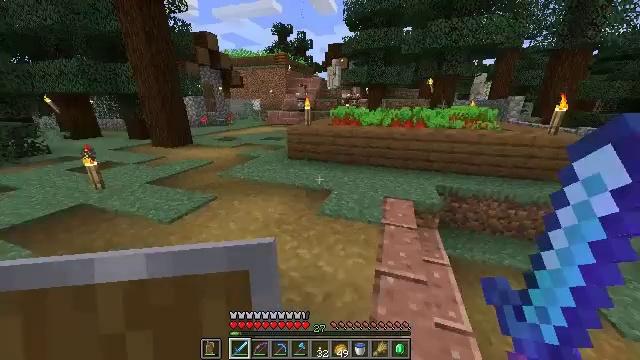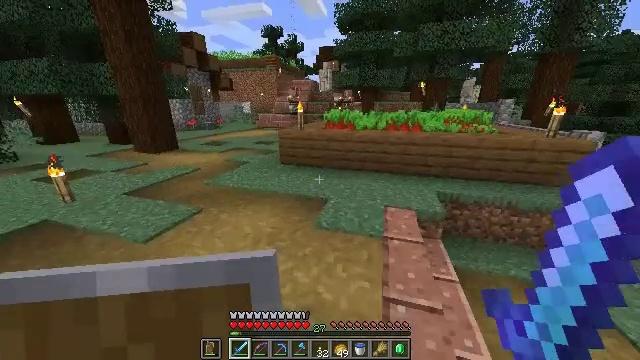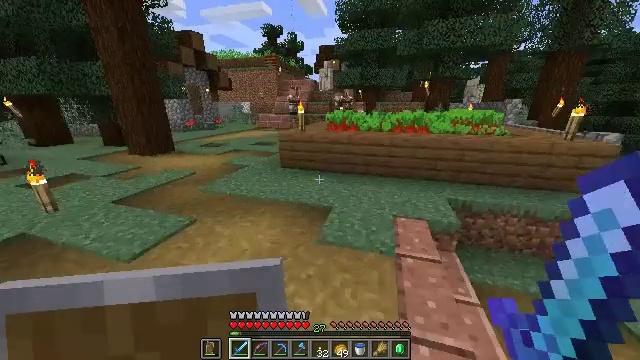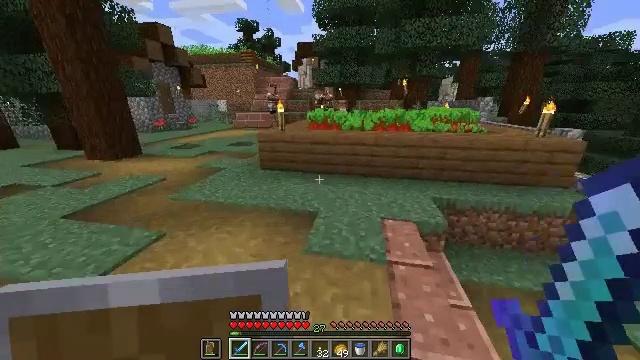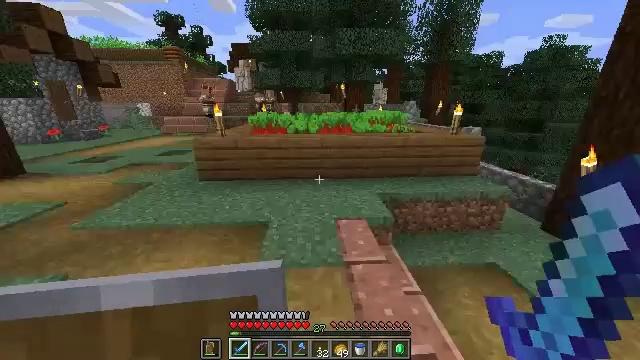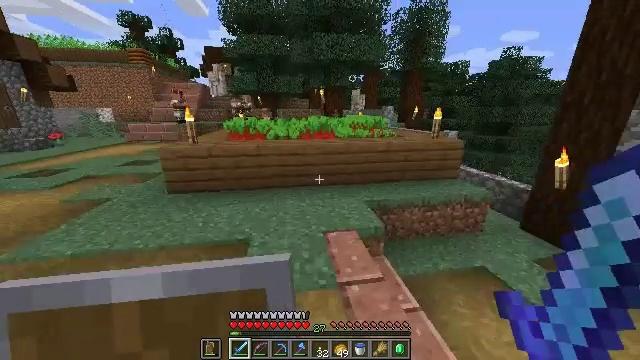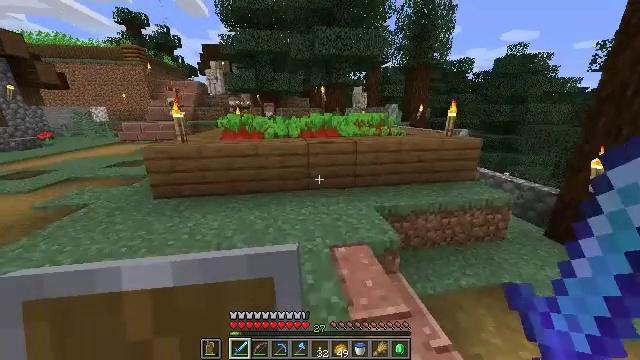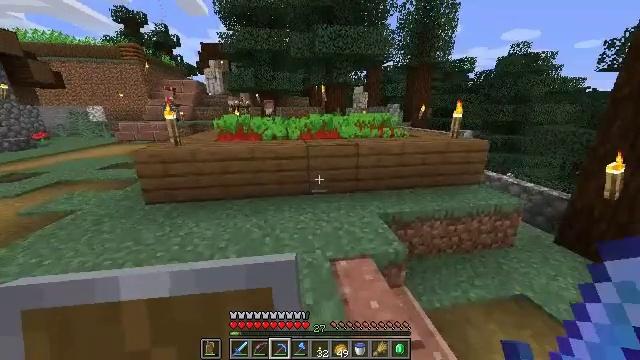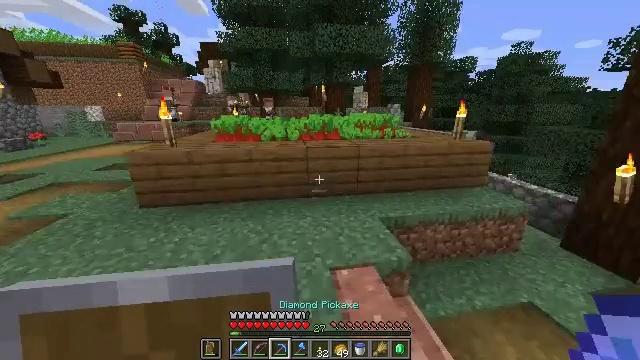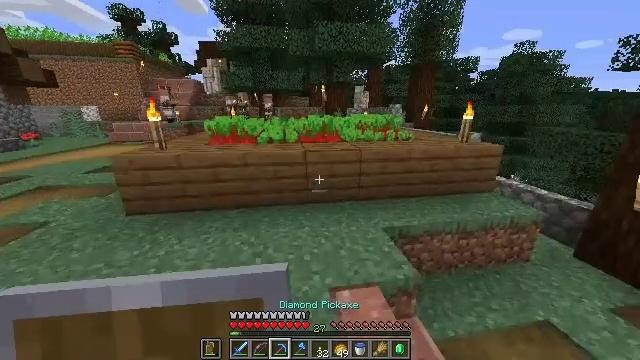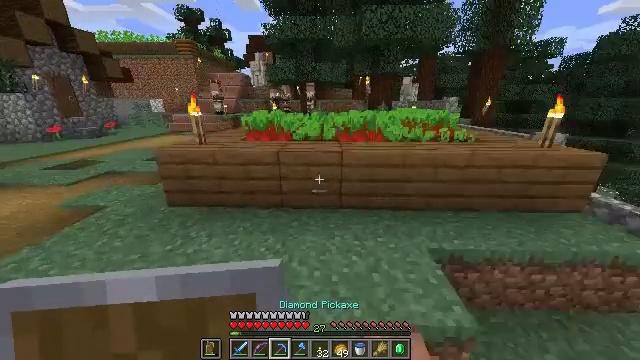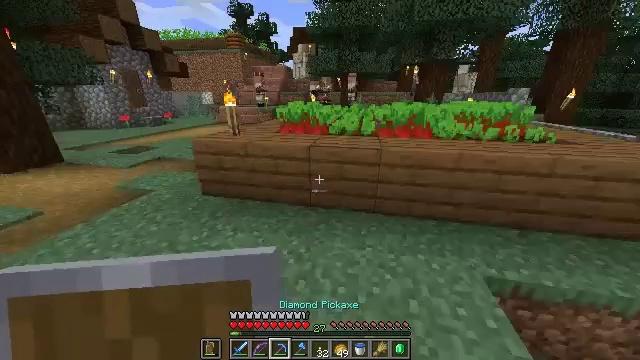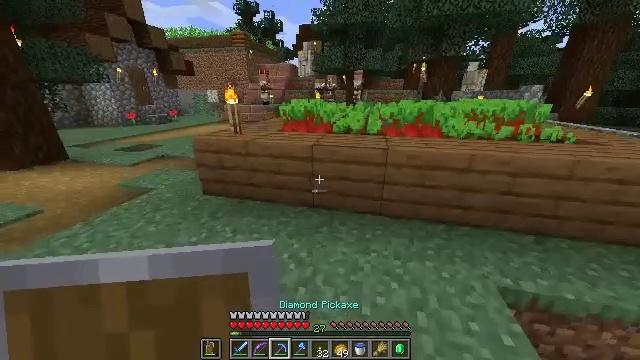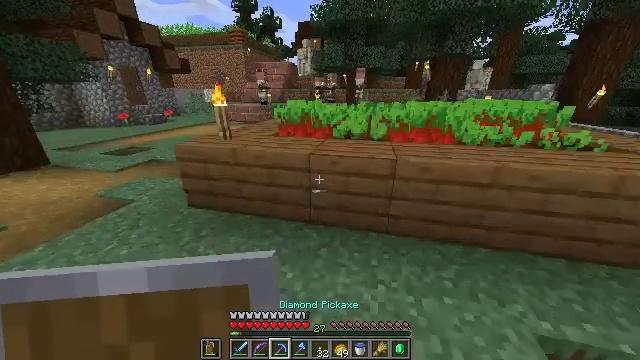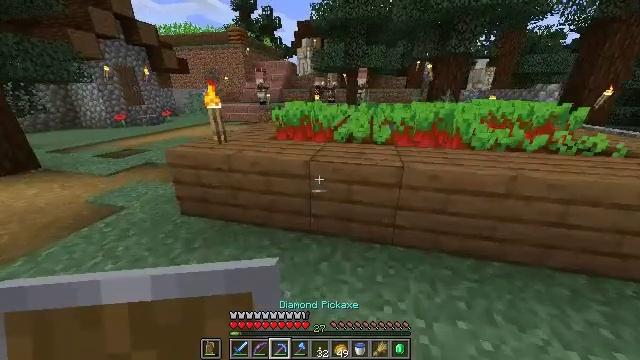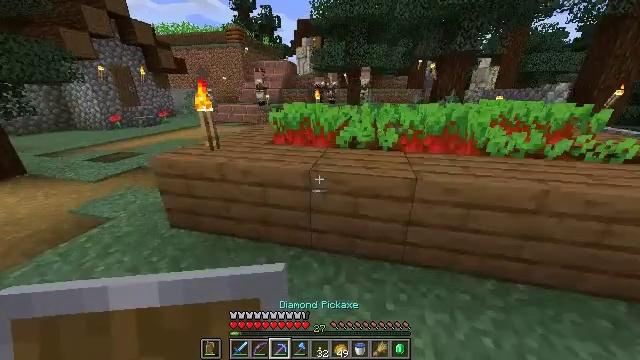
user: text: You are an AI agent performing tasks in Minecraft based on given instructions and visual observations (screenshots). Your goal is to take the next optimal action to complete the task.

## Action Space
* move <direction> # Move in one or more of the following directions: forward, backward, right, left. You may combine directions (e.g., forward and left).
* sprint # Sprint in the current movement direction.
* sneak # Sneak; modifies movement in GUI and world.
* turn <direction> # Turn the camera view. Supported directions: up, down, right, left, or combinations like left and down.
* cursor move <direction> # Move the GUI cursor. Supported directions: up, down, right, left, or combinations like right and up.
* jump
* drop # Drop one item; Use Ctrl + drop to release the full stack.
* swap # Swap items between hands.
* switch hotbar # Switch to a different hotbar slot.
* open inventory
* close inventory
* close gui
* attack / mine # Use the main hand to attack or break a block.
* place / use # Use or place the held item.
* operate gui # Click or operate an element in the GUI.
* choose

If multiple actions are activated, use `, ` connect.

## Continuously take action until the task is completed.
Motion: motion action
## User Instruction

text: Harvest the mature beetroots.
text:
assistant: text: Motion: move forward, turn right
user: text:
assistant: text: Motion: move forward
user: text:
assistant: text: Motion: move forward, turn right
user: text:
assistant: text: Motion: move forward, turn right
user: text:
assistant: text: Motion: move forward, turn right and up
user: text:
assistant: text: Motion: move forward
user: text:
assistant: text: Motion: move forward, switch to hotbar 3
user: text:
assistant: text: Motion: move forward, switch to hotbar 3
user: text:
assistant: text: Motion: move forward
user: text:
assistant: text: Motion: move forward, turn left and down
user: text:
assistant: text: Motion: move forward, turn left and down
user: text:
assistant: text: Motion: move forward, turn left
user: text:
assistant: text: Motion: move forward
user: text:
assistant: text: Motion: move forward
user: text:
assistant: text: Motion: move forward
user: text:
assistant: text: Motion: move forward
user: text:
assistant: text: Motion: move forward, turn left
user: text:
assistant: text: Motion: move forward, turn down, jump
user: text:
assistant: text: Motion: move forward, turn right and down, jump
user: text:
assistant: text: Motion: move forward, turn down, jump
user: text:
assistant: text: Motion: move forward, turn right and down
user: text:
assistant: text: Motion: turn right and down
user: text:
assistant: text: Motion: move left, turn down
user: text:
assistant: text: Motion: move left, turn down
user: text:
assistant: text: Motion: move left, turn down
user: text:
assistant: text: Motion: turn down
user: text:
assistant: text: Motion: turn right and down
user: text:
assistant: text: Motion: turn right and down, attack / mine
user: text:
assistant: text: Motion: turn right and down, attack / mine
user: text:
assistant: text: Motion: turn right